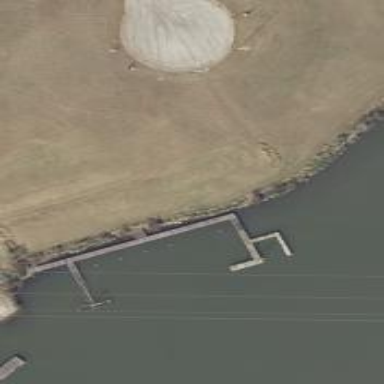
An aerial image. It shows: Man-made pier.